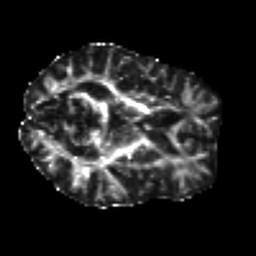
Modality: FA
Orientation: axial
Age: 46
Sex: male
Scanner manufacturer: siemens
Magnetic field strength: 3 T
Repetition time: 7.3 s
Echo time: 0.087 s